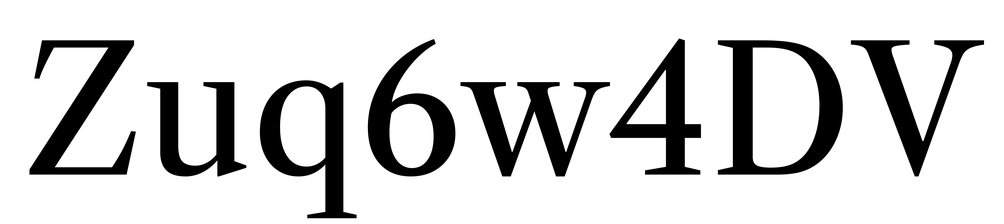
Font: LibreCaslonText_Regular